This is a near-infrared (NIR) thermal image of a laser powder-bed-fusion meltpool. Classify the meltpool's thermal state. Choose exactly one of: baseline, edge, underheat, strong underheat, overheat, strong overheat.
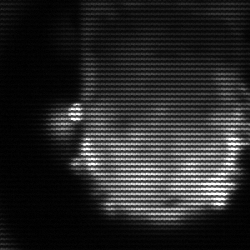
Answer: baseline